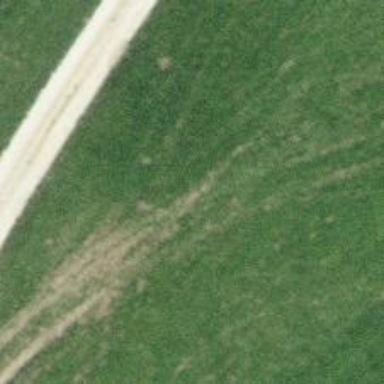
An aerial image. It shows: Track with grade 5 tracktype.